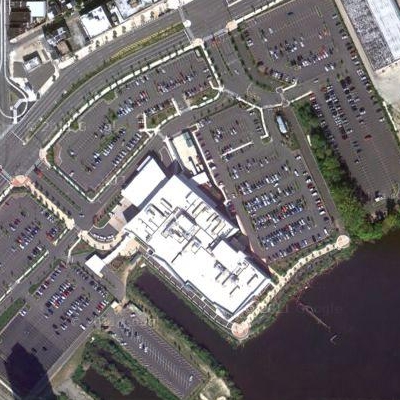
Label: gParking